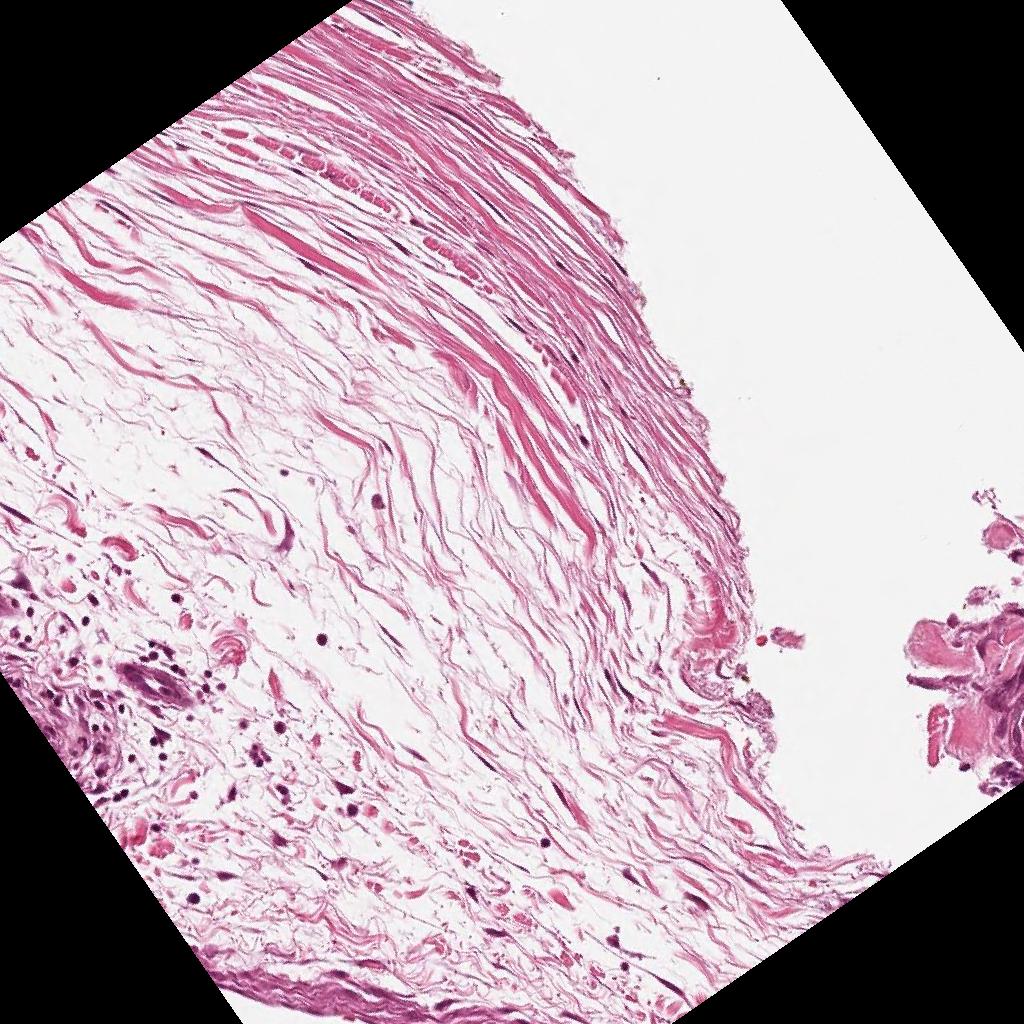
Label: Non-Tumor